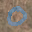
Label: 0